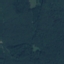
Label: Forest